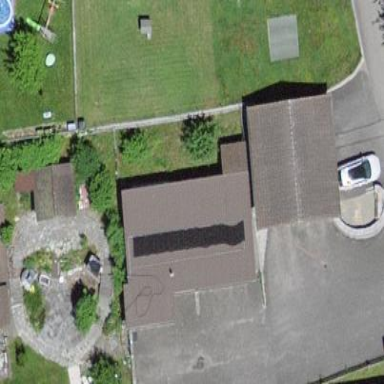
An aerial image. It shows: Garage.